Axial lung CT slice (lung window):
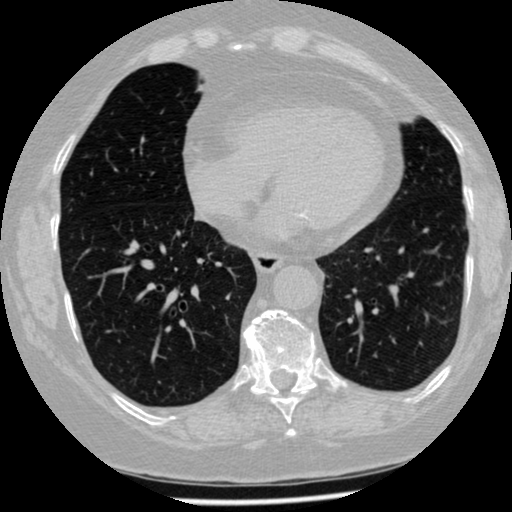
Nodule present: no